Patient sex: M
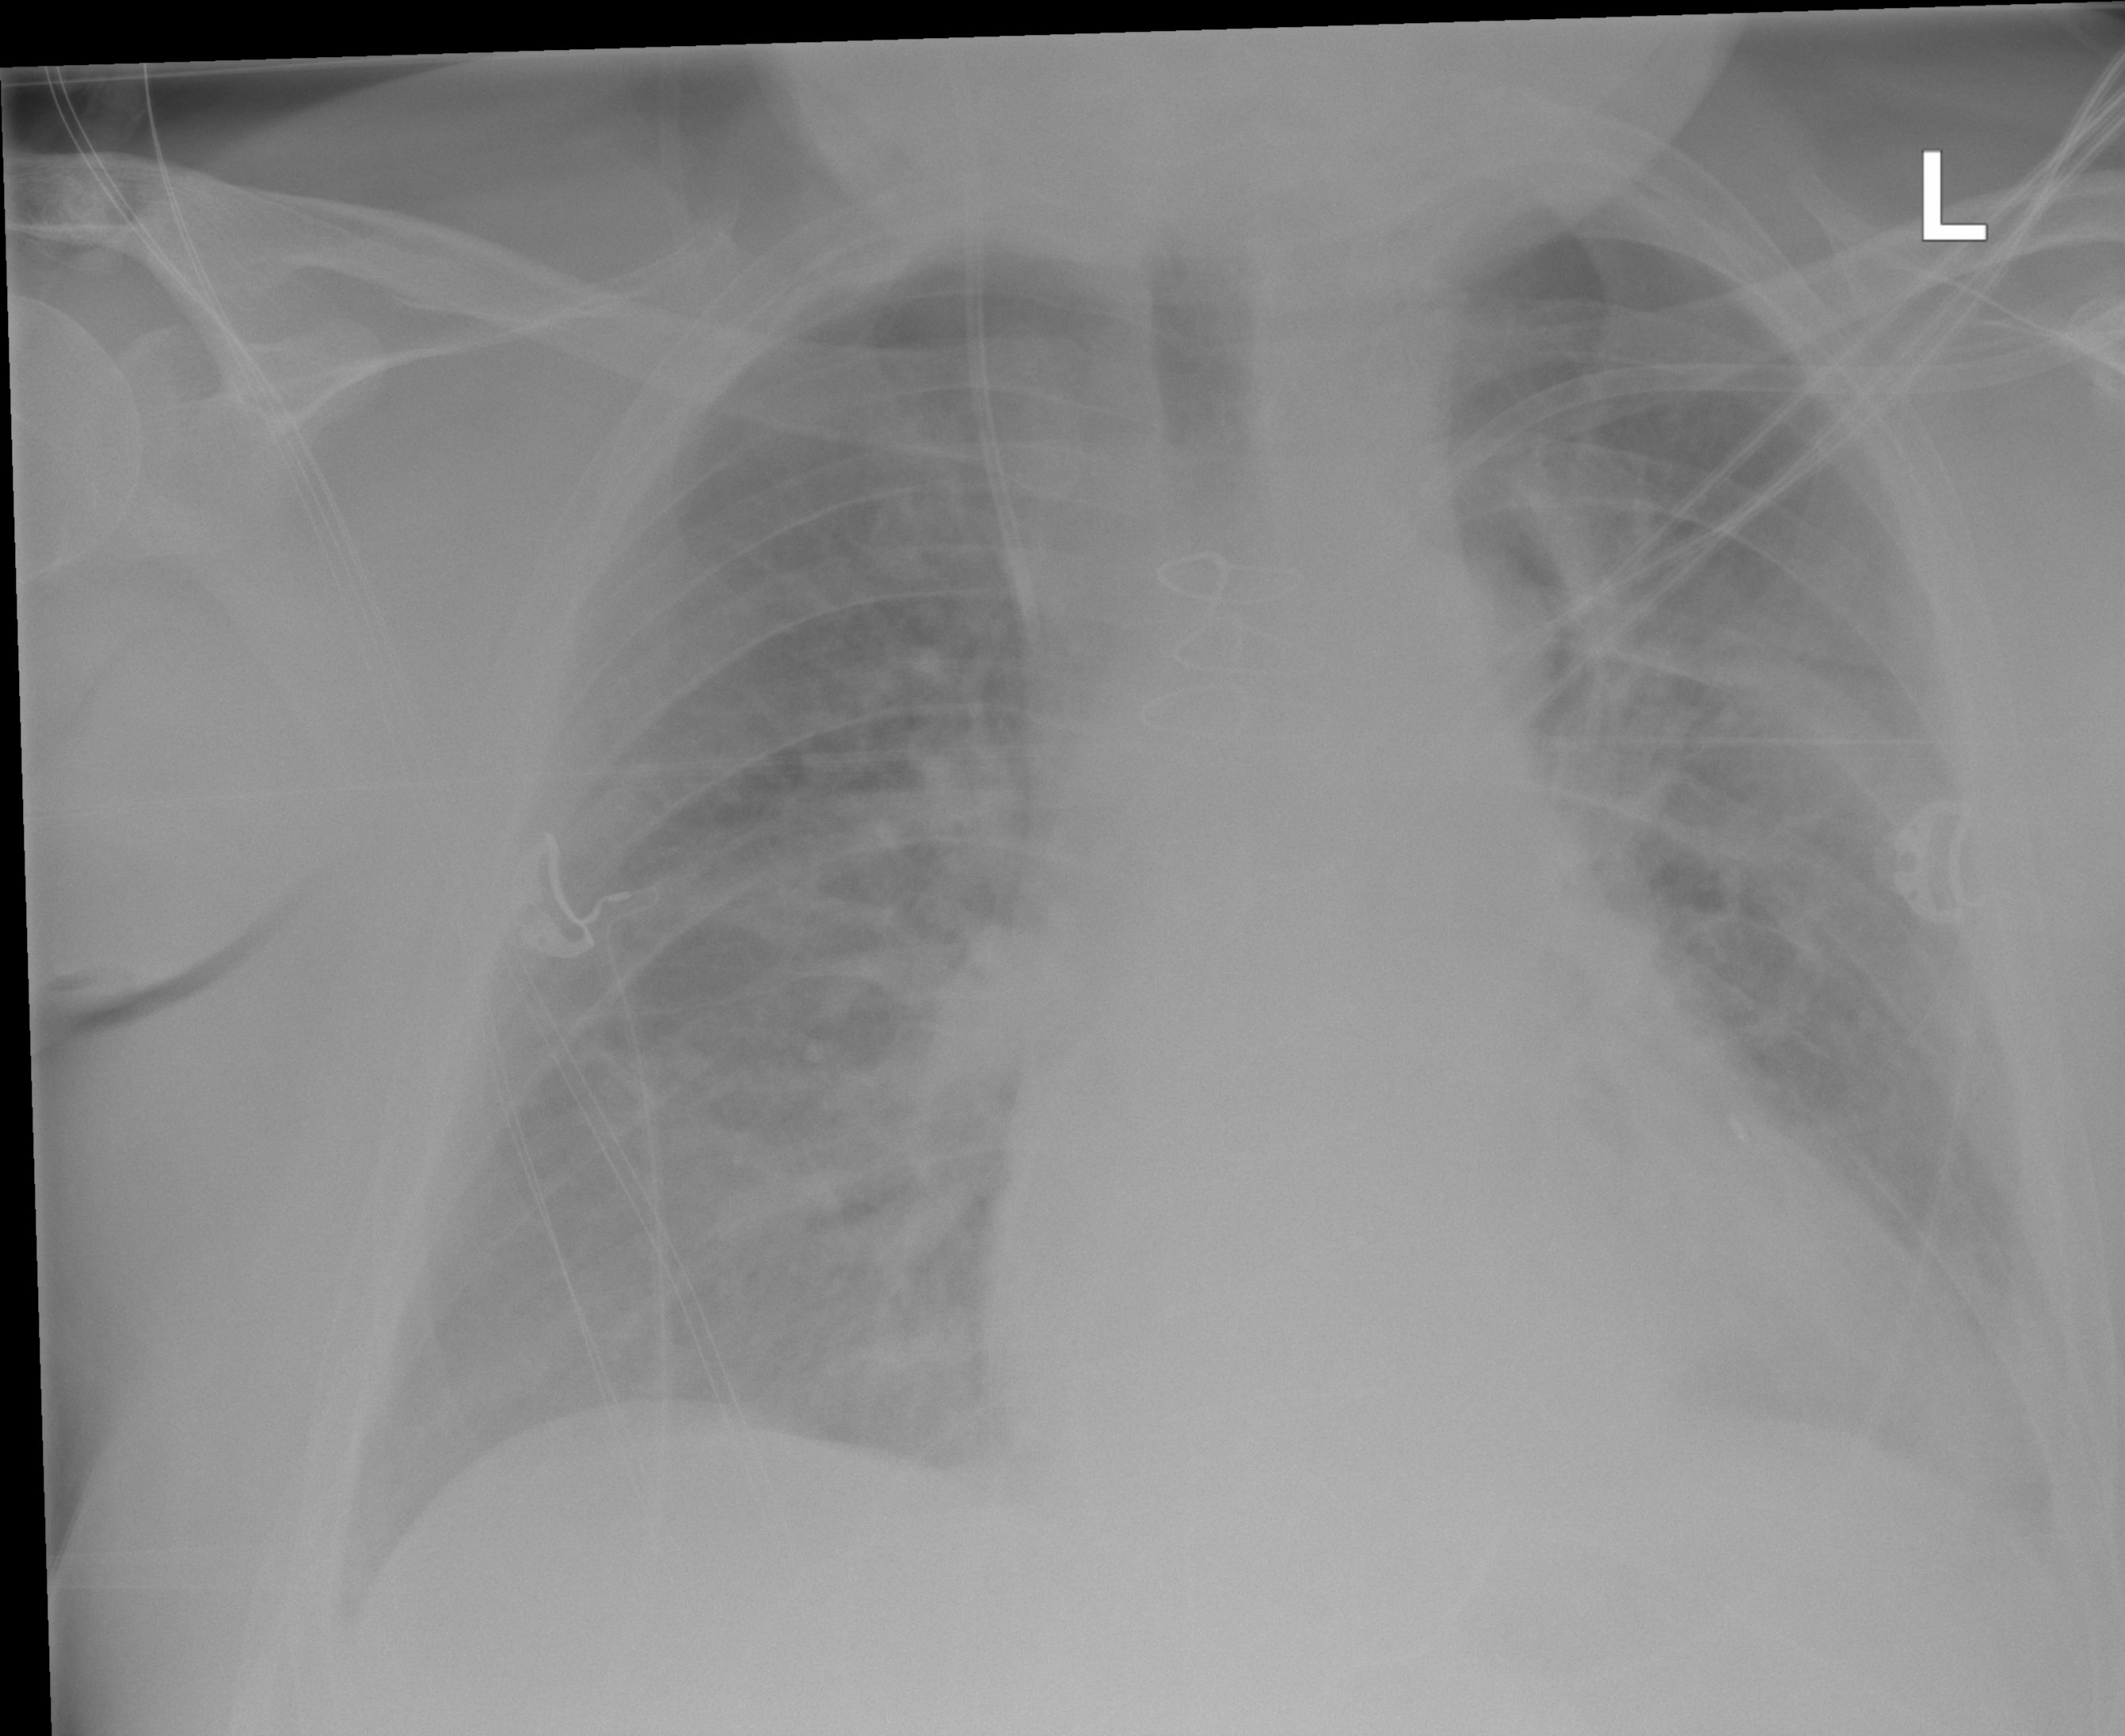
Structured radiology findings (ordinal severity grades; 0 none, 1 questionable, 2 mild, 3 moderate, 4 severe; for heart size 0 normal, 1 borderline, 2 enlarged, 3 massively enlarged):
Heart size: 2
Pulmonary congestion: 2
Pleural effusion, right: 0
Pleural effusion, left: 2
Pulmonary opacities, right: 0
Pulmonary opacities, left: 2
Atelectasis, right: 2
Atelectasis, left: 2